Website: lowes
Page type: account-dashboard
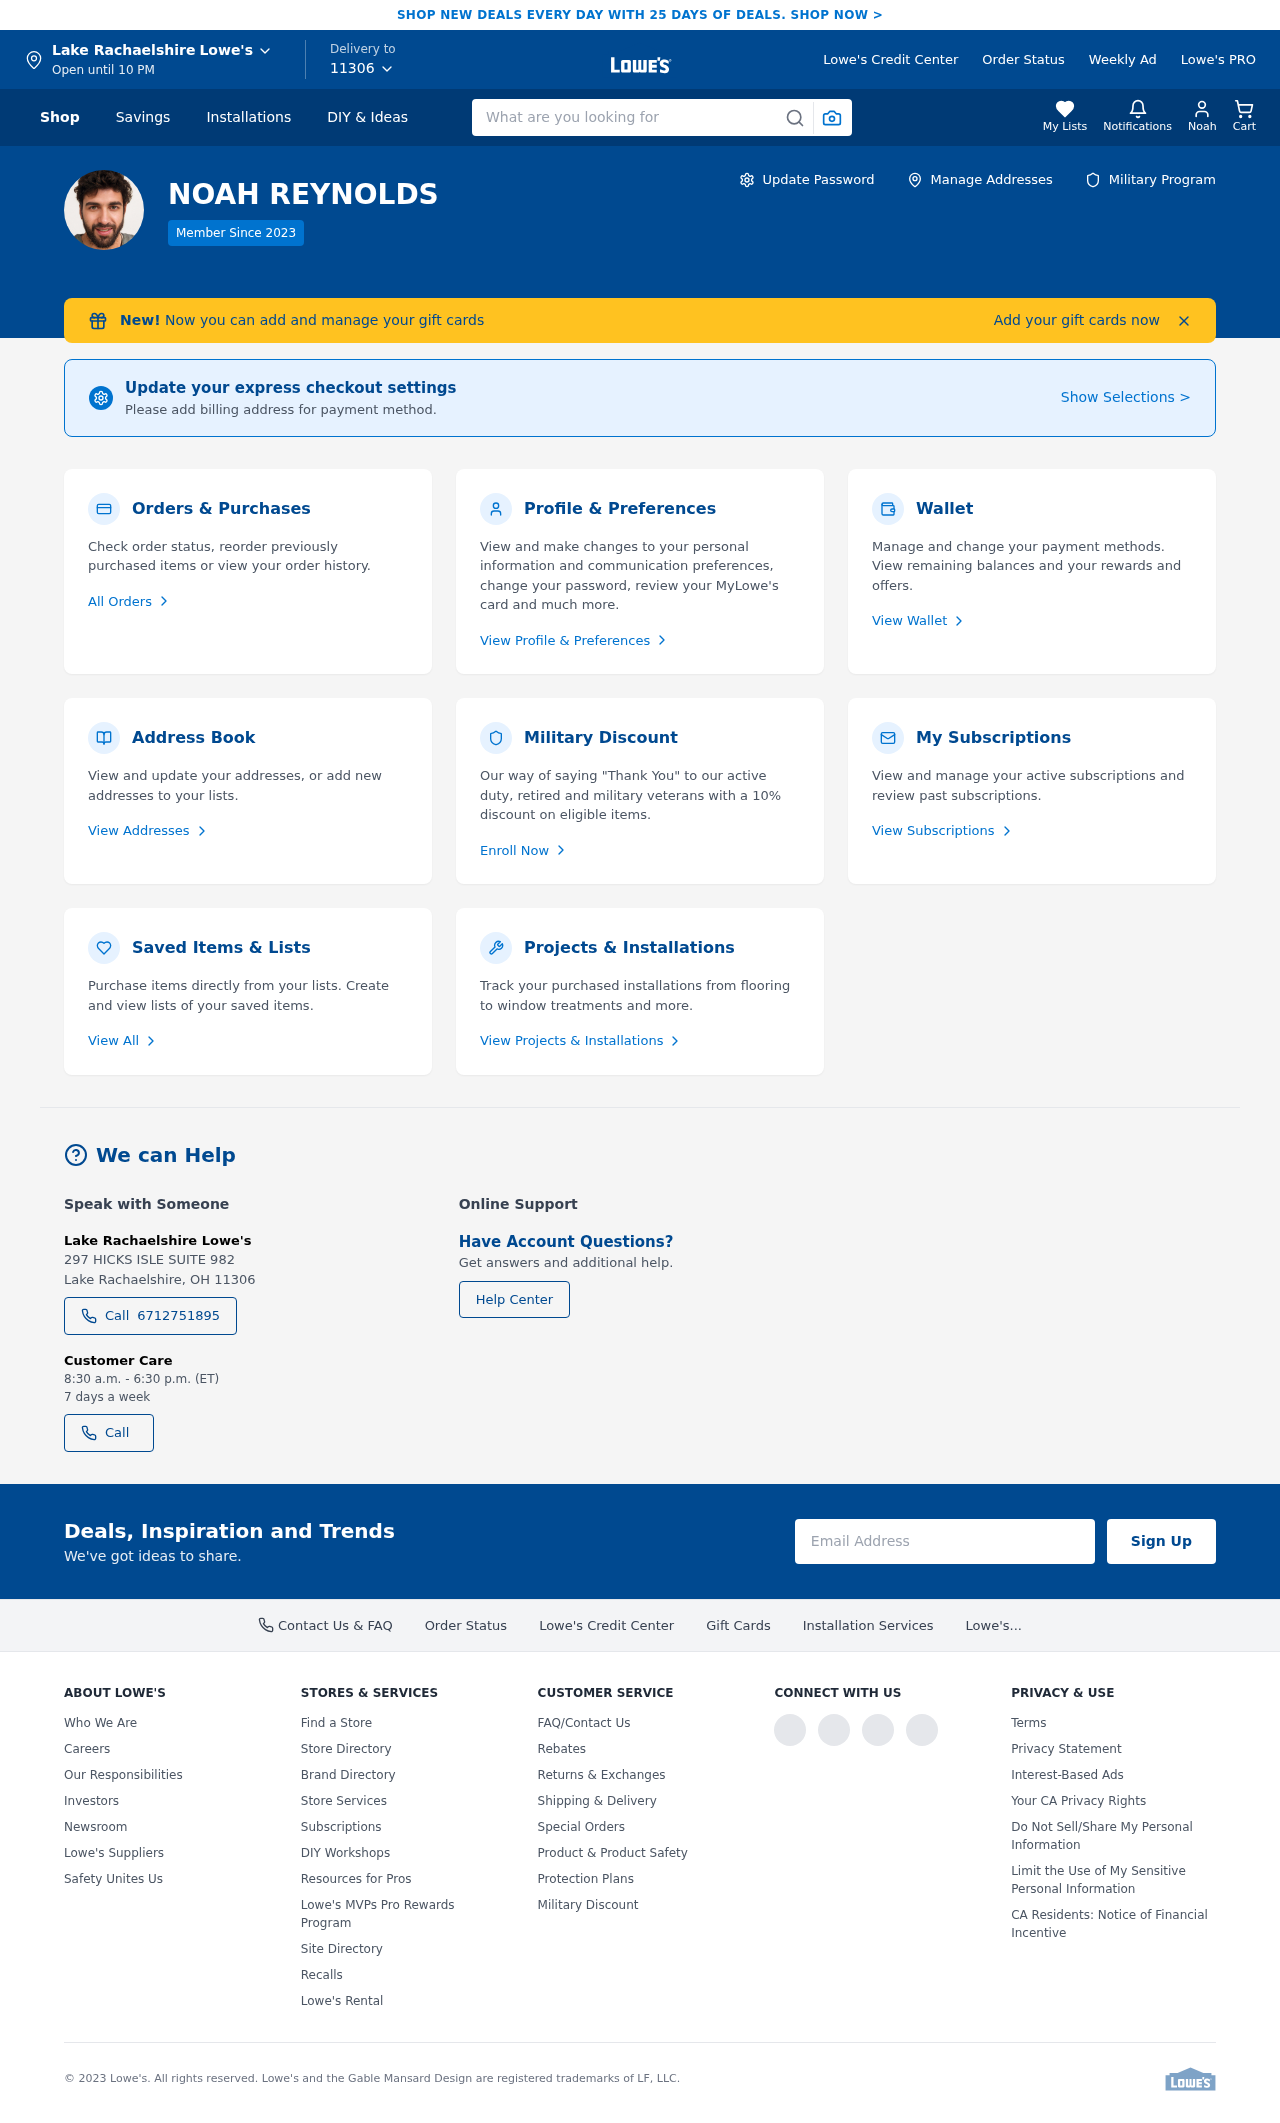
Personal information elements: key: PII_CITY
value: Lake Rachaelshire
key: PII_FIRSTNAME
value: Noah
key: PII_FULLNAME
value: NOAH REYNOLDS
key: PII_PHONE
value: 6712751895
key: PII_POSTCODE
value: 11306
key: PII_POSTCODE_FULL
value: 11306
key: PII_POSTCODE_NUMERIC
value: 11306
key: PII_CITY2
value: Lake Rachaelshire
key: PII_STREET2
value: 297 HICKS ISLE SUITE 982
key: PII_STATE_ABBR
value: OH
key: PII_CITY_STATE
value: Lake Rachaelshire, OH
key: PII_CITY_STATE_ZIP
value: Lake Rachaelshire, OH 11306
Search elements: key: HEADER_SEARCH
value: What are you looking for